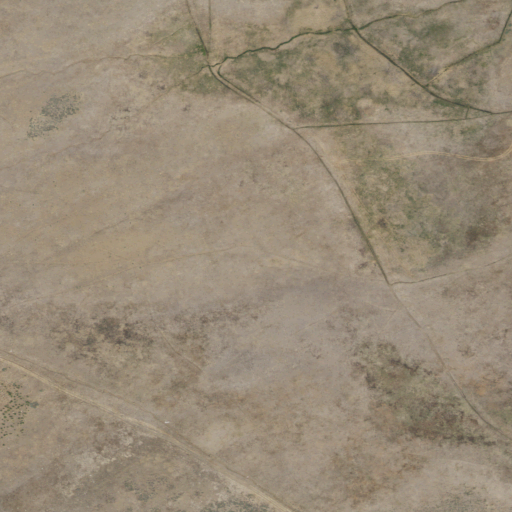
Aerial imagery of plain(s) in California named Upper Summers Meadows containing herbaceous wetlands, woody wetlands, grassland, and shrub